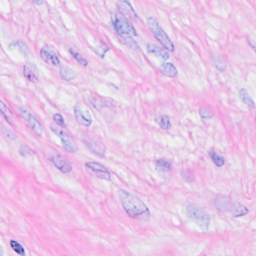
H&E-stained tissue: Breast